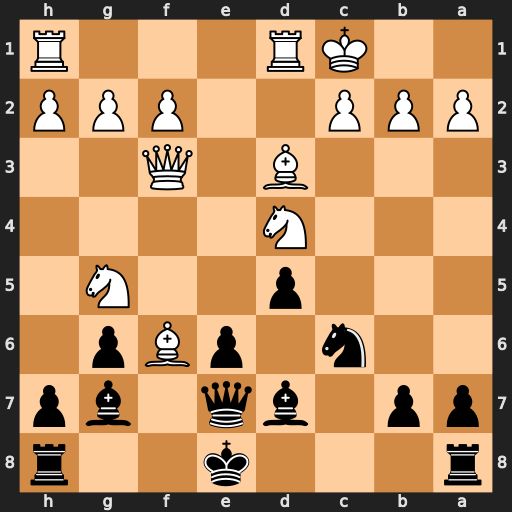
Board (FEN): r3k2r/pp1bq1bp/2n1pBp1/3p2N1/3N4/3B1Q2/PPP2PPP/2KR3R
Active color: b
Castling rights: kq
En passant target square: -
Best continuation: Bxf6 Ngxe6 Bxe6 Nxe6 Qxe6